Field crop: maize
Growth stage: 1
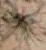
Species: salsola